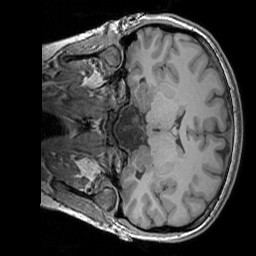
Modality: T1w
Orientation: coronal